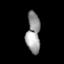
Tissue: lung
Cell type: Epithelial cells
Senescence score: 0.2254
Nuclear area (px): 547
Mean DAPI intensity: 152.355